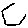
Label: hexagon